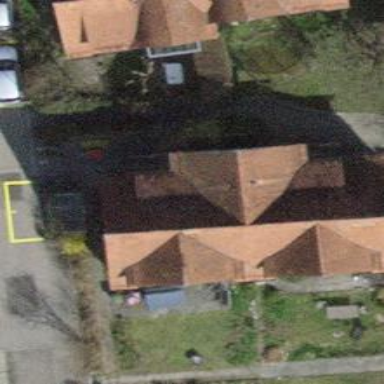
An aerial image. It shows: Semidetached house.